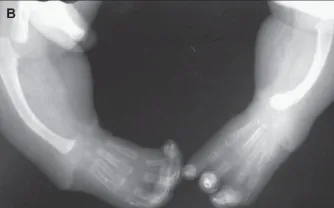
After surgery.
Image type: radiology (x_ray)